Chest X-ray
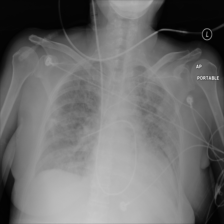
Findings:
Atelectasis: negative
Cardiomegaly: negative
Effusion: negative
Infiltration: positive
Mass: negative
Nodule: negative
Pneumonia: negative
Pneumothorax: negative
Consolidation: negative
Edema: negative
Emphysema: negative
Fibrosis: negative
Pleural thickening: negative
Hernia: negative